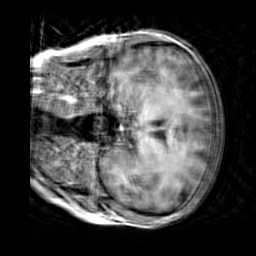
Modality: T1w
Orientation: coronal
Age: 19
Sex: female
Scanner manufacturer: siemens
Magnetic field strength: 3 T
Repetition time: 2.3 s
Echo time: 0.00303 s